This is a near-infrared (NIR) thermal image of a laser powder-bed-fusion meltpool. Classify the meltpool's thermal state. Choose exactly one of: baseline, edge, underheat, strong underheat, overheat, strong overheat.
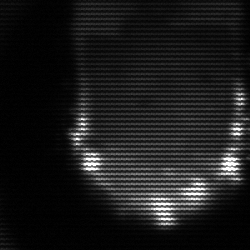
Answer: strong underheat